Question: How can I access Tab VC from rightmost VC(black)? I tried to use parentViewController from it but got nil.

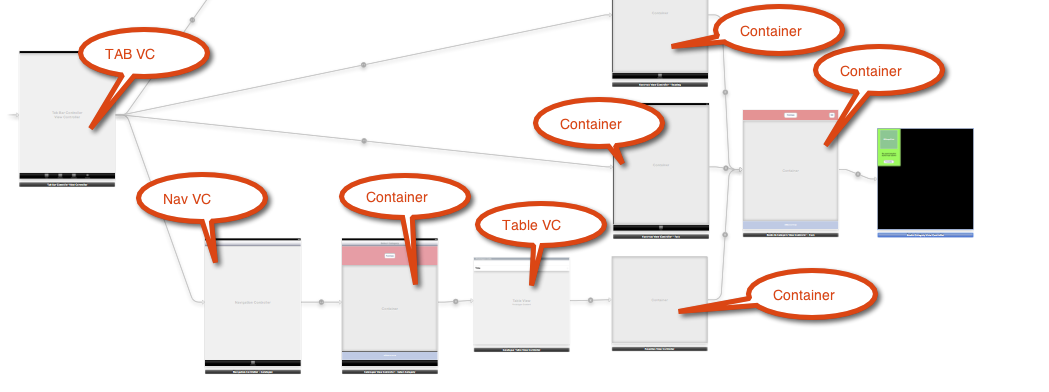
Answer: I'm not a great fan of Containers, they really slow down the storyboard management in XCode.
You should be able to achieve the same result by turning all containers in simple views with a common IBOutlet to some kind of BaseViewController (you should always extend your custom BaseViewController instead of UIViewController in your classes, it gives you more flexibility for common features. Maybe you're already doing it :) ).
Then you can create a custom segue class with a perform method like this
'''
-(void) perform {
BaseViewController* source = (BaseViewController*) self.sourceViewController;
UIViewController* destination = self.destinationViewController
[source.containerView addSubview:destination];
[source addChildViewController:destination];
//Custom code for properly center the destination view in the container.
//I usually use FLKAutolayout for autolayout projects with something like this
//[destination.view alignToView:source.view];
}
'''
Draw a manual segue for the parent view controller to the "contained" view controller an give it a common identifier (something like "containerSegue").
Then in each view container view controller viewDidLoad method add:
'''
[self performSegueWithIdentifier:@"containerSegue" sender:self];
'''
and you should be in the same situation as before.
The only difference is that you can tweak the CustomSegue by adding custom properties and configuration for destination view controller. And, thanks to addChildViewController, your child VC should now have a parentViewController.
And, most of all, your storyboard should be REALLY smoother and faster to load in XCode.